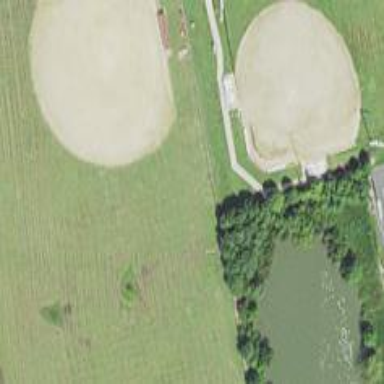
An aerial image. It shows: Infield made of sand for baseball.